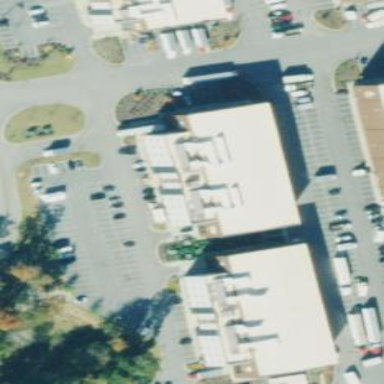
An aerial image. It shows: Building.